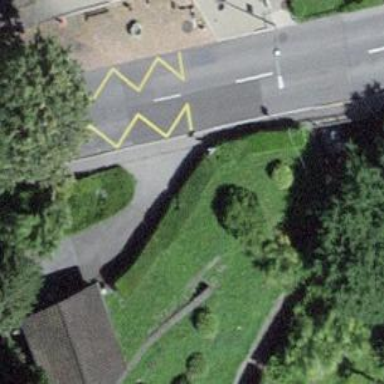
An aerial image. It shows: Bus stop with platform for public transport.